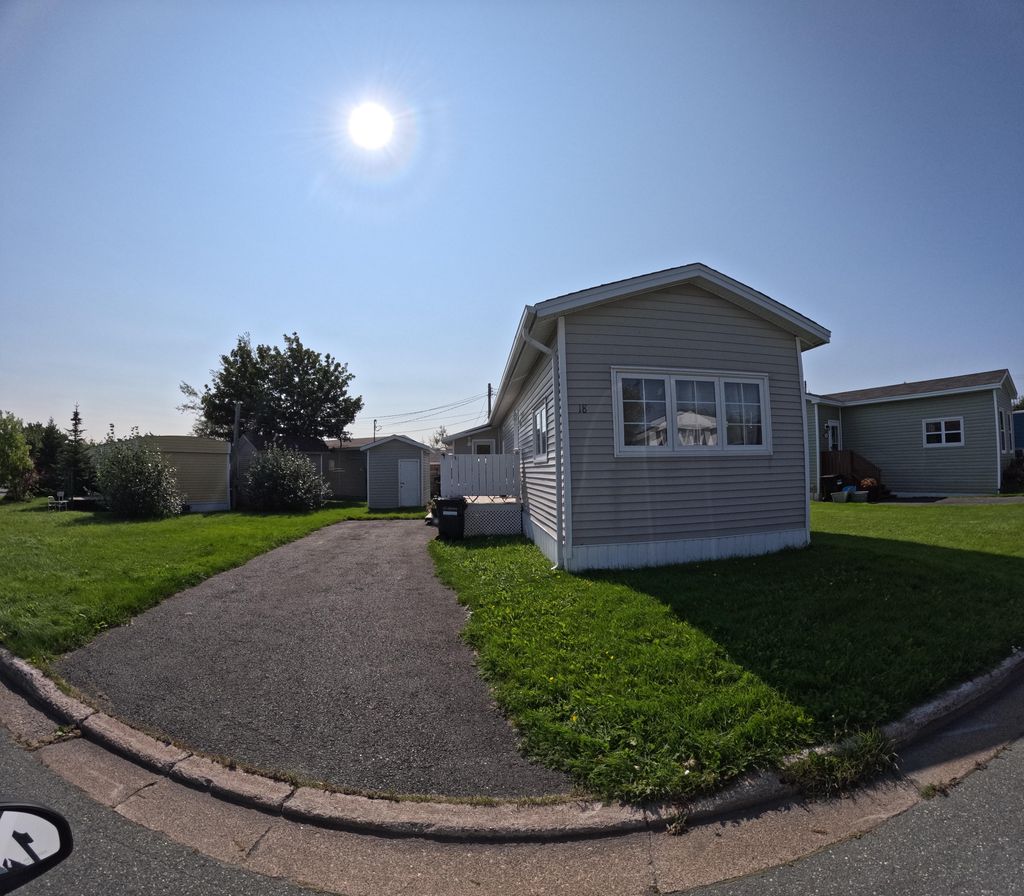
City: st_johns